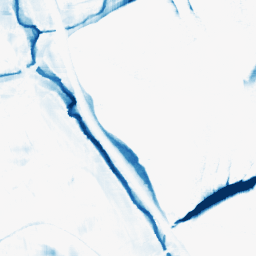
Category: morphological
Decomposition family: morphological_rect
Decomposition parameters: operation: closing
width: 20
height: 20
Upsampling method: bicubic
Upsampling parameters: scale: 4
Upsampling scale: 4